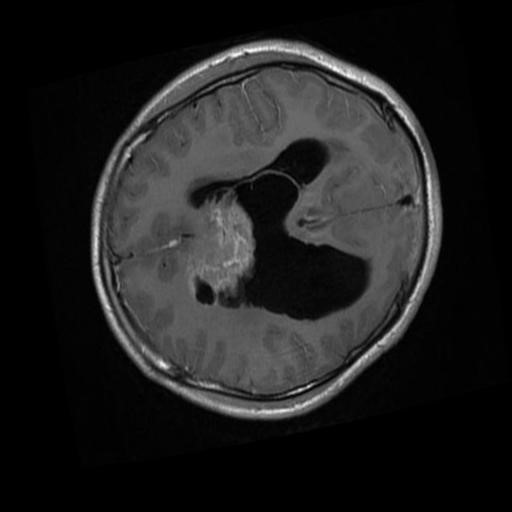
Label: brain_glioma